Question: I want to implement to my 'UITableViewController' by using 'UIRefreshControl'. Here what i tried so far.
'''
- (void)viewDidLoad
{
.....
////********* Pull to refresh ************/
UIRefreshControl *refresh = [[UIRefreshControl alloc] init];
refresh.attributedTitle = [[NSAttributedString alloc] initWithString:@"Pull to Refresh"];
refresh.tintColor = [UIColor magentaColor];
// [self.tableView addSubview:refresh];
// [self.refreshControl setEnabled:YES];
[refresh addTarget:self action:@selector(pullToRefresh:) forControlEvents:UIControlEventValueChanged];
self.refreshControl = refresh;
}
-(void)pullToRefresh:(UIRefreshControl *)refresh {
[refresh beginRefreshing];
refresh.attributedTitle = [[NSAttributedString alloc] initWithString:@"Refreshing.."];
[self loadRecentActivities];
}
'''
But when i pull the tableview neither activity indicator nor title is visible, however 'pullToRefresh' is called and table refreshed.My app supports .
What i'm missing? Any help would be appreciated?
I'v tried with '[self.refreshControl setEnabled:YES];' and '[self.refreshControl setEnabled:YES];' as mentioned in my edited code, but still no luck.
This is how my tableview looks like when i pull it to refresh-
For table view background i was using
'''
UIImageView *imageView = [[UIImageView alloc] initWithImage:[UIImage imageNamed:@"background.png"]];
self.tableView.backgroundView = imageView;
'''
Refresh indicator and title was hidden behind the 'self.tableView.backgroundView' instead use
'''
[self.tableView setBackgroundColor:[UIColor colorWithPatternImage:[UIImage imageNamed:@"background.png"]]];
'''
and it solves my problem. also many thanks to please see his answer if you still have problem.
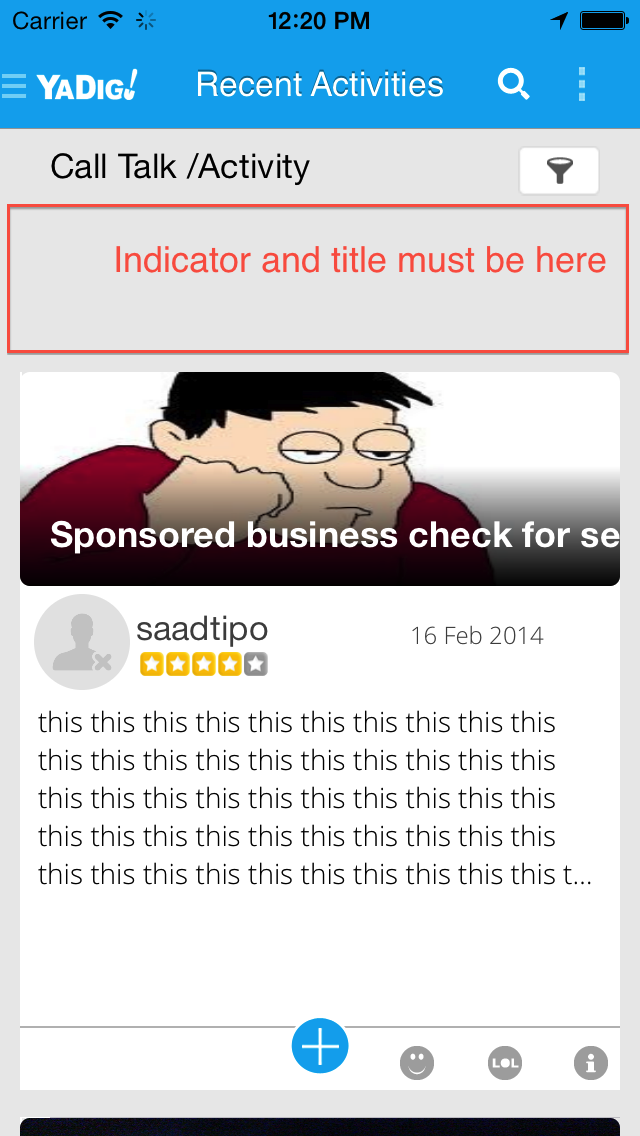
Answer: Actually you have your refresh controller there in the tableView, but it is behind the navigationBar. (Sounds different, right), Here is the catch,
When you are using code in iOS7, by default the 'UIViewController' takes the ('edgesForExtendedLayout') whole screen. That means your (0,0) will start from the top left corner, underneath the navigationBar.
So your tableView is actually starting from there. So to get rid of it, you just specify the 'edgesForExtendedLayout' for your 'viewController' in your 'viewDidLoad' Method.
'''
if ([self respondsToSelector:@selector(edgesForExtendedLayout)])
self.edgesForExtendedLayout = UIRectEdgeNone;
'''
After that it should be visible.
-

-

hope that helps.